Interaction volume radius: 5 \u00c5
Interaction volume height: 10 \u00c5
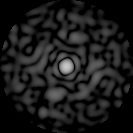
Disorder parameter: 0.8489